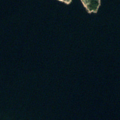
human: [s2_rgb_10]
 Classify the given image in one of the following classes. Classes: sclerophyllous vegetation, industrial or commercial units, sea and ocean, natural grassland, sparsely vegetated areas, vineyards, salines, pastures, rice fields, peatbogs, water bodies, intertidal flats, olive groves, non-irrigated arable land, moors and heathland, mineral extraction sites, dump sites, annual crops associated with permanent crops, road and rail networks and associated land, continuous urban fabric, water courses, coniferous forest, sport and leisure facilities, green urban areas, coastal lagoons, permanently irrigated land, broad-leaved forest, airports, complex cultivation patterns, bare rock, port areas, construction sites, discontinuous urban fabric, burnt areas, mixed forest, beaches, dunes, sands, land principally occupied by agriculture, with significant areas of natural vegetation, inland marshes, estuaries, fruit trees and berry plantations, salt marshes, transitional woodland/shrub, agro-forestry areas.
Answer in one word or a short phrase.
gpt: sea and ocean